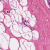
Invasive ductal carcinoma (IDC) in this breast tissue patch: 0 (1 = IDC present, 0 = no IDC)